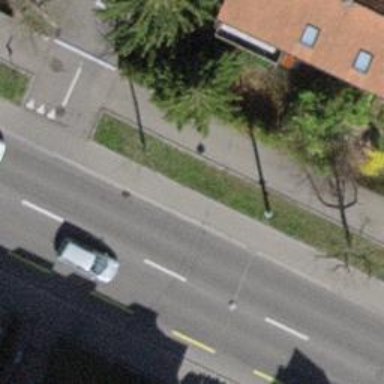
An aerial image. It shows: Avenue lined with trees.